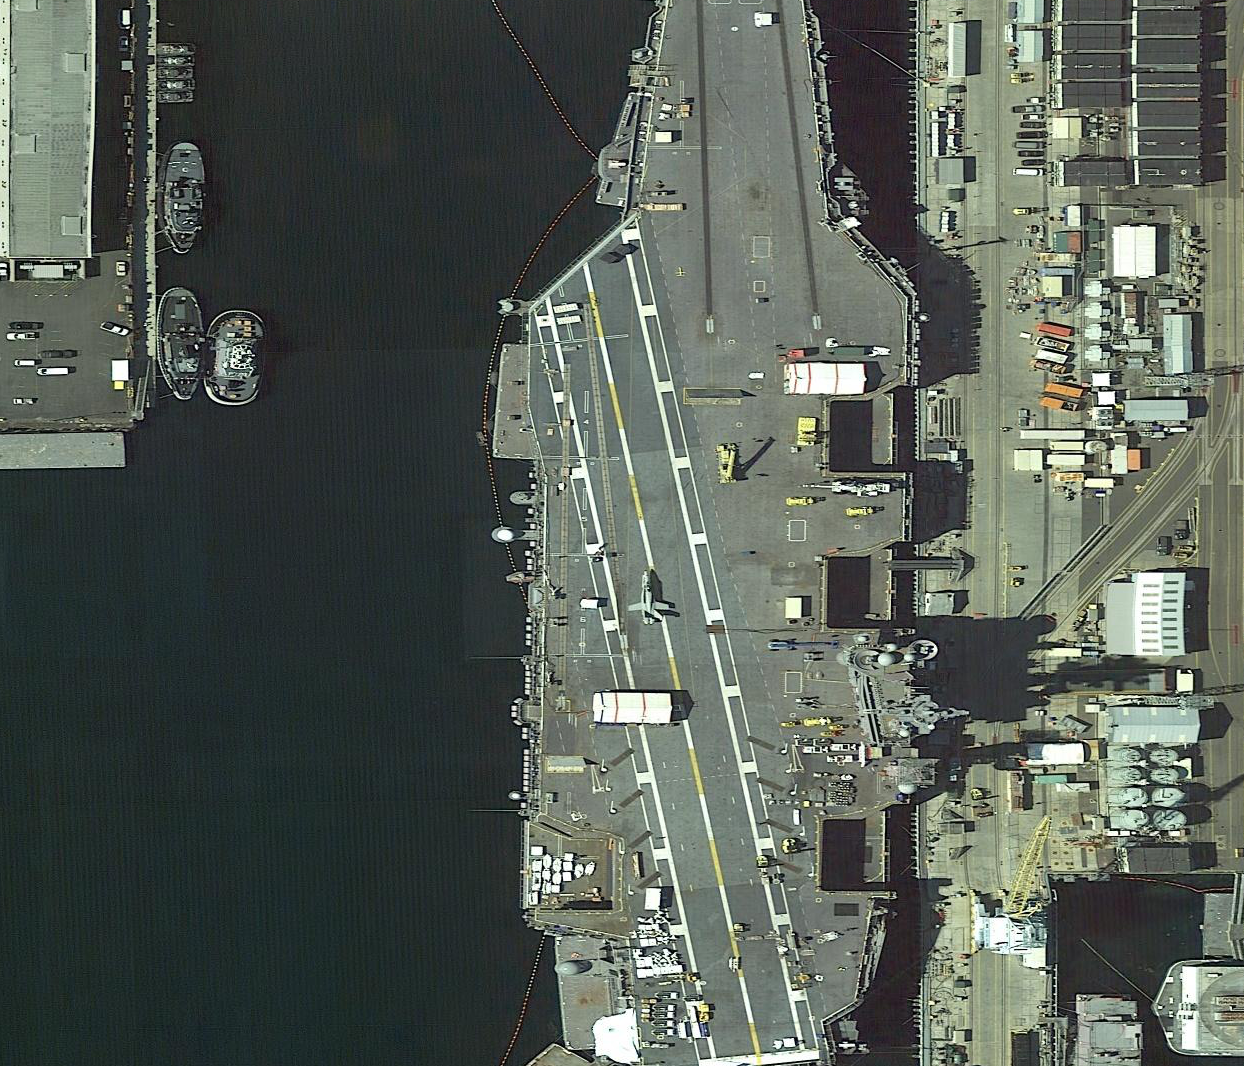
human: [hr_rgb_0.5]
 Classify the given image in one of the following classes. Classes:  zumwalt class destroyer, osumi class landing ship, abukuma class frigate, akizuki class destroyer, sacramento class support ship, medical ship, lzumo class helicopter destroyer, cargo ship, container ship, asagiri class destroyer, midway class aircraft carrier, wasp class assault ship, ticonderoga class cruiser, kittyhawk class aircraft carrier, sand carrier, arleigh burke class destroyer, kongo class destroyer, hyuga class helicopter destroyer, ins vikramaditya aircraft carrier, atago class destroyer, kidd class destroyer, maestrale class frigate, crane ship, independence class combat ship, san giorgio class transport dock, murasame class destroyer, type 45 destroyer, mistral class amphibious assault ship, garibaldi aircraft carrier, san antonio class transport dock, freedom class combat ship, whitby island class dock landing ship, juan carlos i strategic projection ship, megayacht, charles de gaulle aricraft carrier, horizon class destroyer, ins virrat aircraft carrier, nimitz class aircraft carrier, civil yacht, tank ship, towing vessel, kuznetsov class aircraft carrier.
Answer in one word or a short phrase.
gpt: Nimitz class aircraft carrier